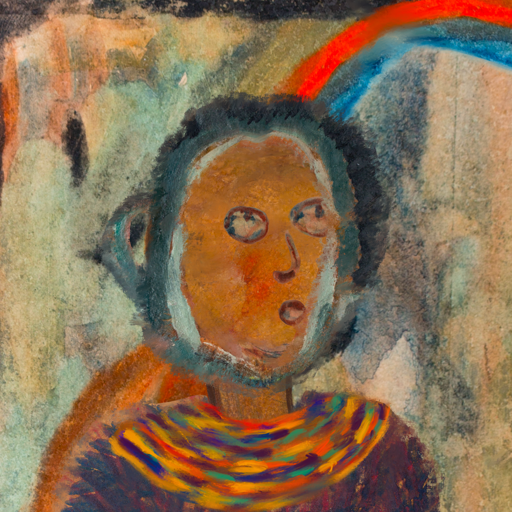
Background: Childish, Head And Neck Side: Pipe, Face Side: Orphan, Bust: In_The_Sun, Hair Side: Boggyland, Head Accessory: Blank, Second Necklace: An_Impression_2, Necklace: Blank, Baby: Blank